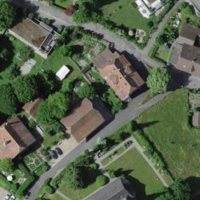
EUNIS habitat code: 55
Species observed at this site:
Asplenium ruta-muraria
Chelidonium majus
Circaea lutetiana